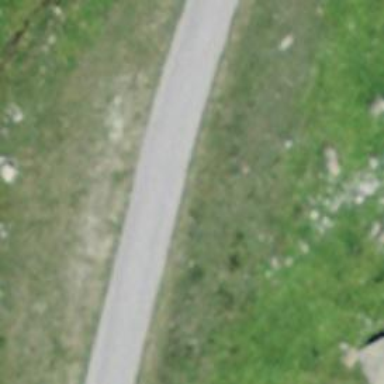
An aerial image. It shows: Paved track with grade 1 surface.